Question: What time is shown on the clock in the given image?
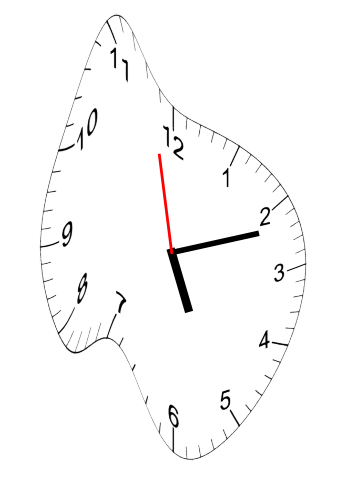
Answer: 05:11:58